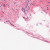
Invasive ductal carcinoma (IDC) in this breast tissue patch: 0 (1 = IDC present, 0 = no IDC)